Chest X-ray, PA view. Patient: 44 years old, sex M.
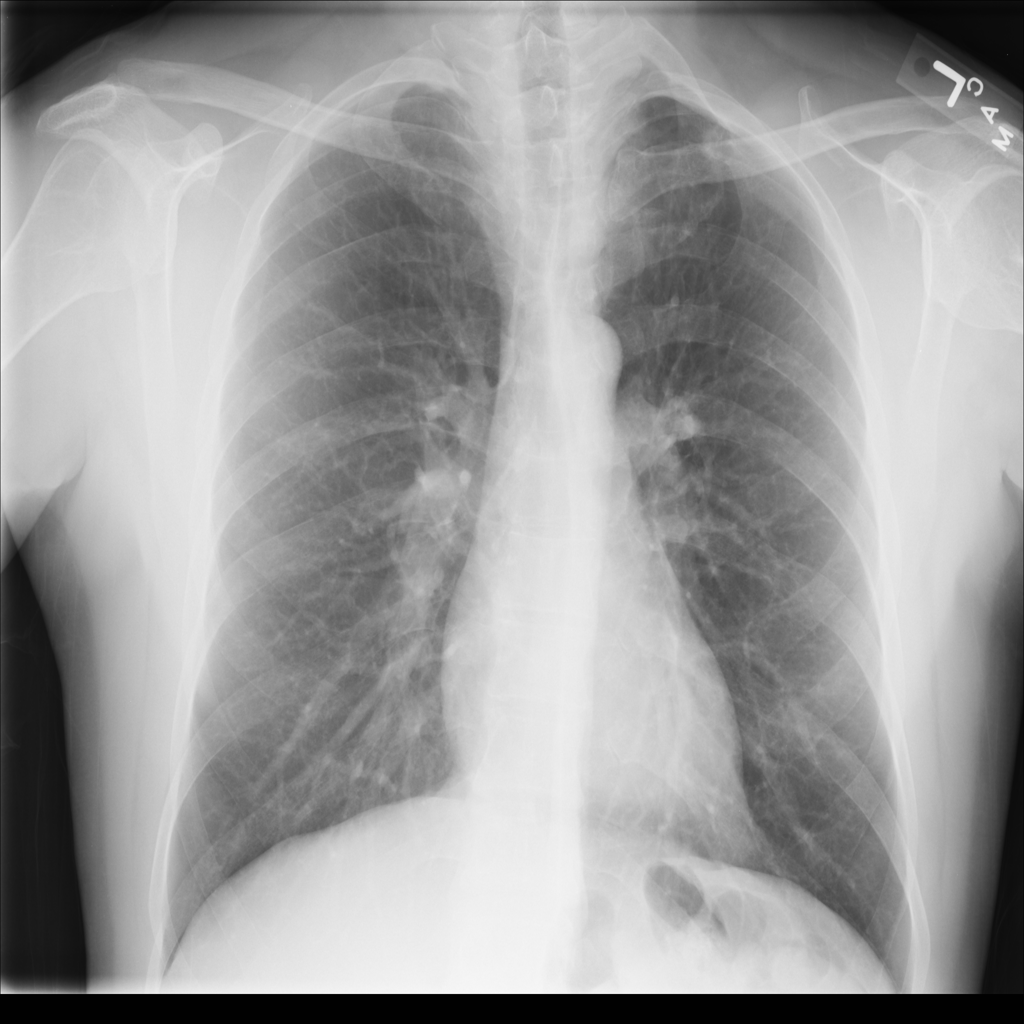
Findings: No Finding